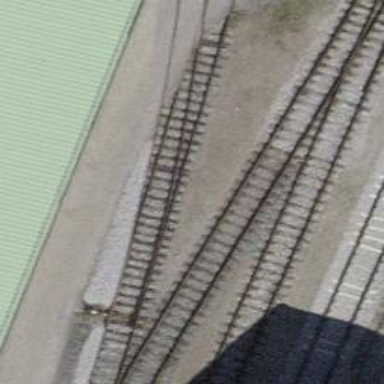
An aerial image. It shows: Railway switch.